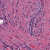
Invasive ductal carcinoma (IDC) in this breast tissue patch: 1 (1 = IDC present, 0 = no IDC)